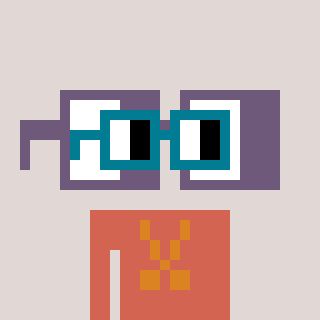
a pixel art character with square dark green glasses, a glasses-shaped head and a peachy-colored body on a warm background